Question: I'm experimenting with porting a simple audio utility called <URL> to Javascript. VoiceWalker is a tool to help people transcribe audio, and it works like this:

So the idea there is that it plays a bit, repeats it, scoots forward, plays another bit, repeats that, scoots forward, etc.
I've cobbled together a function to play a sound clip, it looks like this:
'''
function clip(audio, start, stop){
audio.currentTime = start;
audio.play();
int = setInterval(function() {
if (audio.currentTime > stop) {
audio.pause();
clearInterval(int);
}
}, 10);
}
'''
It's an easy proposition to come up with a list of start/stop times that match the pattern above, but there's one problem: how do I queue up my 'clip()' calls so that one will only run after the other has stopped?
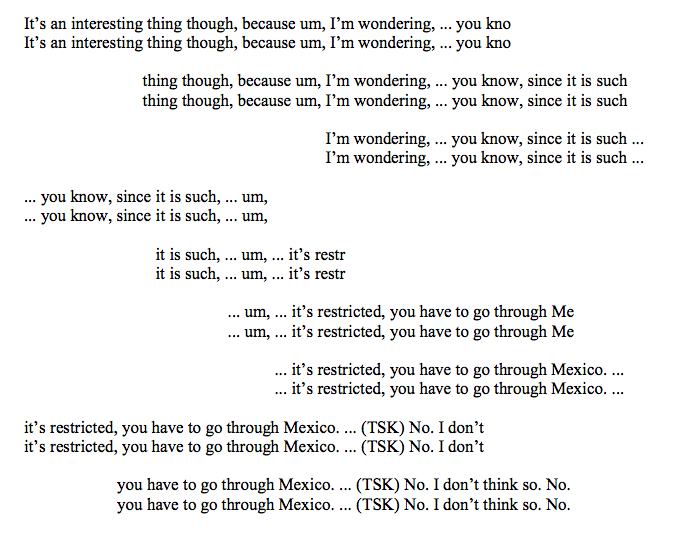
Answer: Follow the structure of other API's in JavaScript: have your clip function also take in a "what to do next" function. (More technical term: "callback"). The idea is that your clip function knows when it's done with its work, and can then call the callback at the right time.
As an example, let's say that we have a function that will slowly spell out a word to the document's body:
'''
var spell = function(word, onSuccess) {
var i = 0;
var intervalId = setInterval(function() {
if (i >= word.length) {
clearInterval(intervalId);
onSuccess();
} else {
document.body.appendChild(
document.createTextNode(word.charAt(i)));
i++;
}
}, 100)
};
'''
When this computation finishes spelling out the word, it will call , which is going to be our callback. Once we have , we can try to use it:
'''
var startIt = function() {
spell("hello", afterHello);
};
var afterHello = function() {
spell("world", afterHelloWorld);
};
var afterHelloWorld = function() {
alert("all done!");
};
'''
Try calling and you'll see it do its thing.
This approach allows us to chain together these asynchronous computations. Every good JavaScript asynchronous API allows you to define "what to do next" after the computation succeeds. You can write your own functions to do the same.